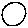
Label: circle